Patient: sex M, age 66
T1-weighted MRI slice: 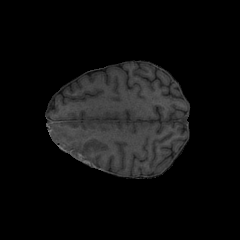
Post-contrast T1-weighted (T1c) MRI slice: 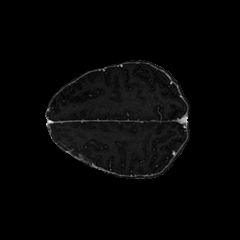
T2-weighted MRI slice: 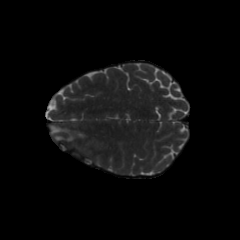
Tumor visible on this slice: yes
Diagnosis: Glioblastoma, IDH-wildtype
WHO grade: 4